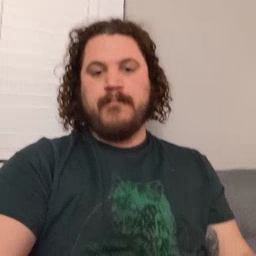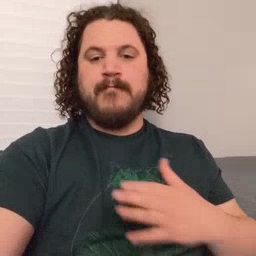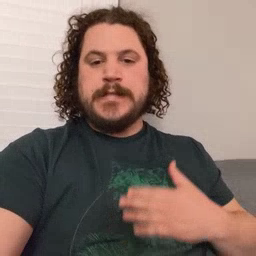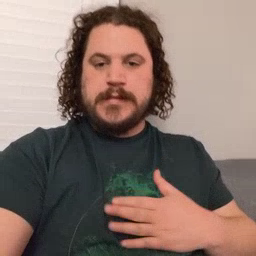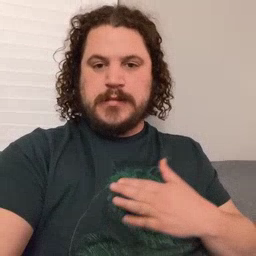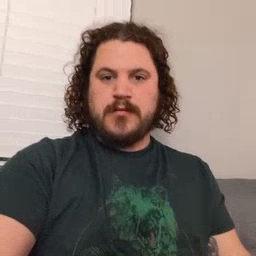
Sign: please